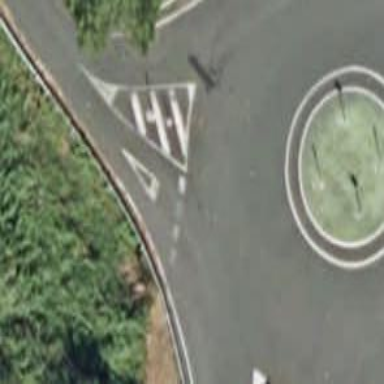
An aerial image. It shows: Road with "give way" sign.